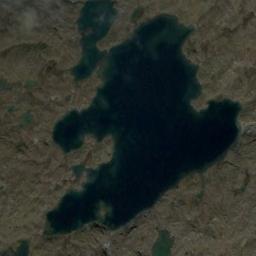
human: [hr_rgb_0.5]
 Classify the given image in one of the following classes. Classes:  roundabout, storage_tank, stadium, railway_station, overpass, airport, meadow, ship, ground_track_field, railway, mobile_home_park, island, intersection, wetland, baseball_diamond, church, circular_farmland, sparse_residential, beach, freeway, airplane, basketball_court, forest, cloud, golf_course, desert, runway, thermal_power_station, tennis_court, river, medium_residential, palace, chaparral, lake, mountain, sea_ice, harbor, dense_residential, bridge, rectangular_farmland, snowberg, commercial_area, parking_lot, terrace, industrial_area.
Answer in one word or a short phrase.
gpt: lake